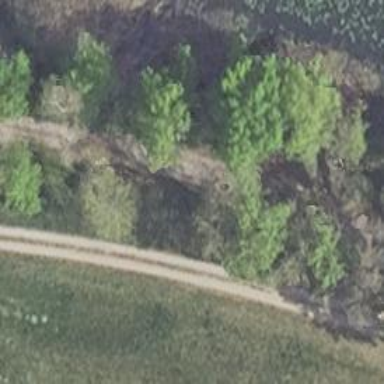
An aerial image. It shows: Residential road with gravel surface of grade 2 track.